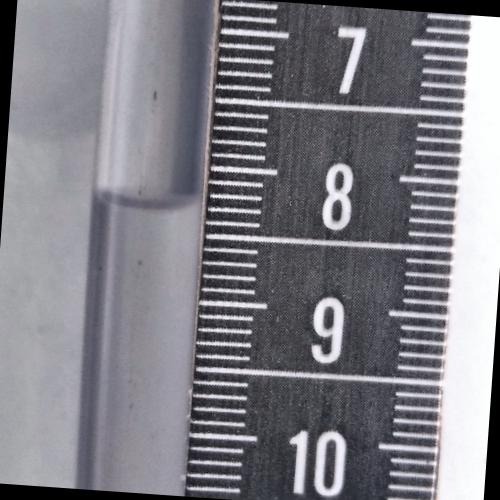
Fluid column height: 8.3 cm